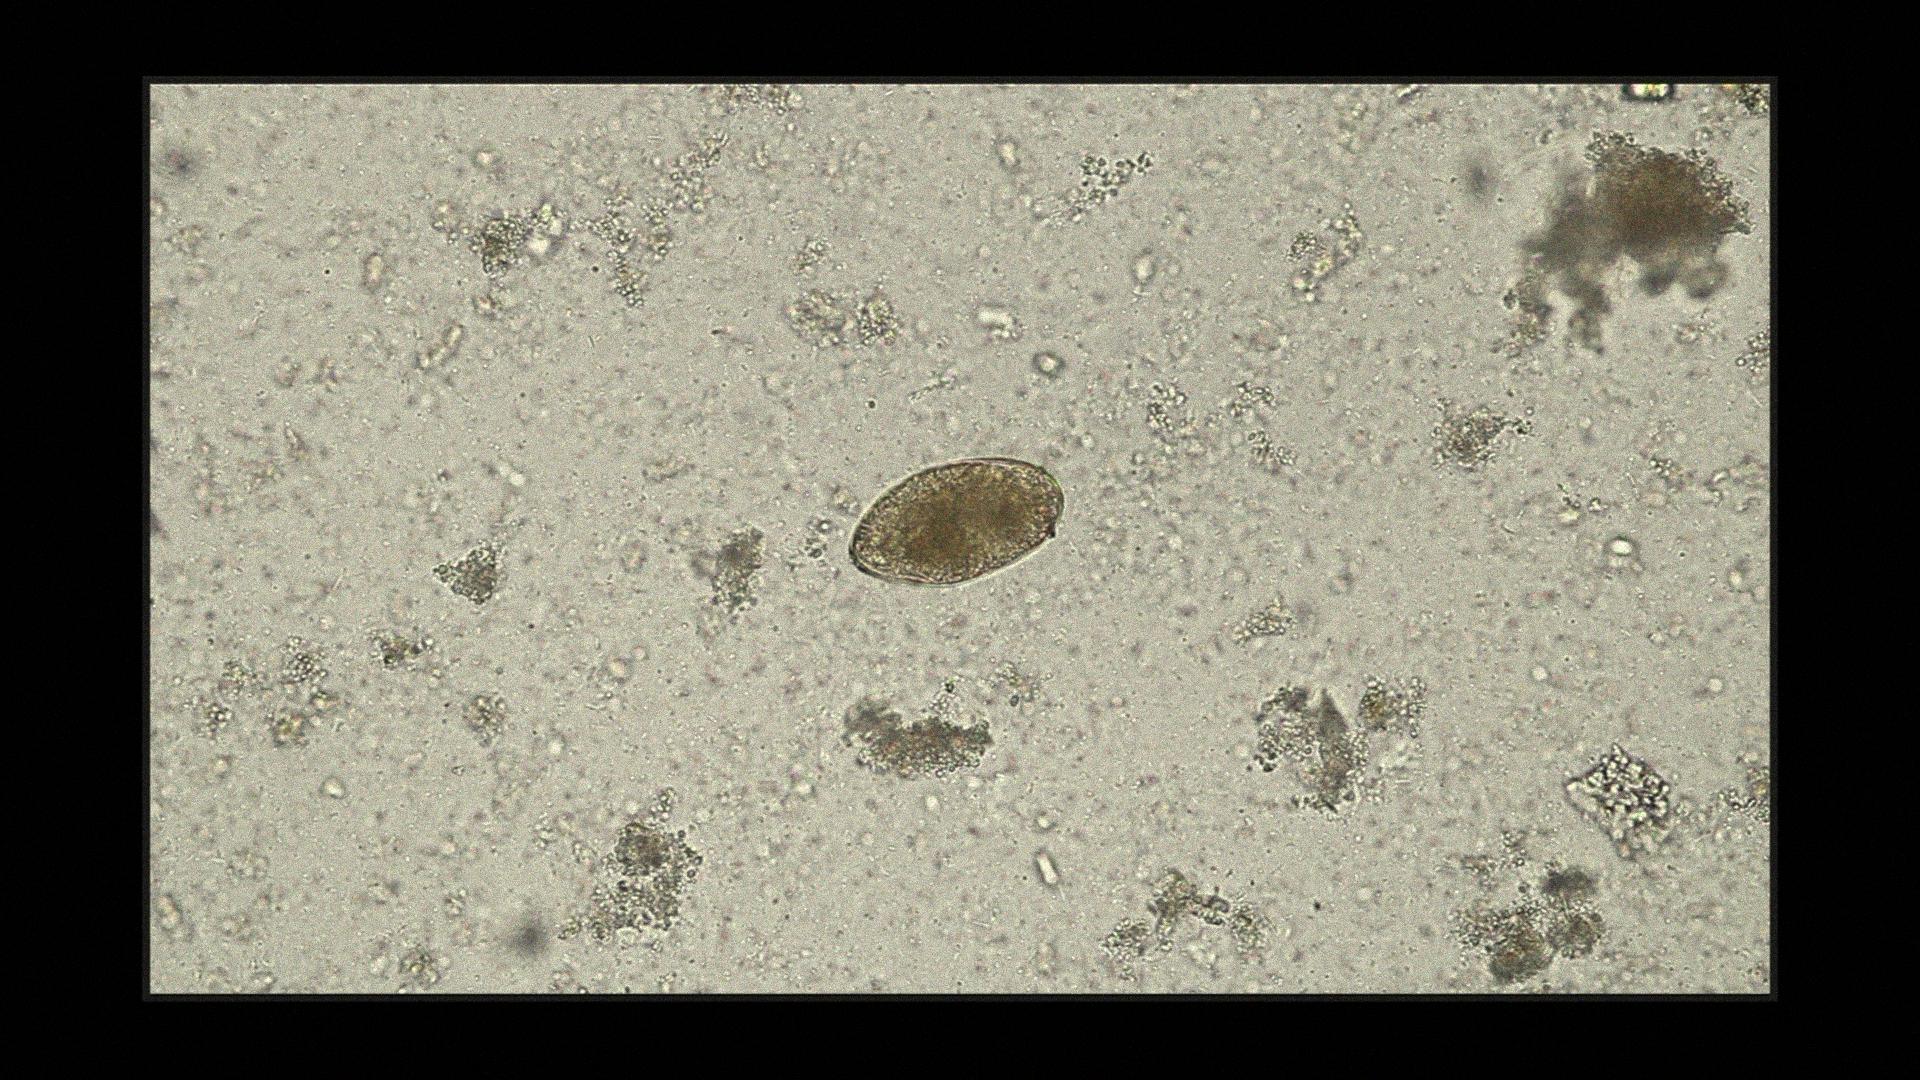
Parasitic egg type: Paragonimus spp